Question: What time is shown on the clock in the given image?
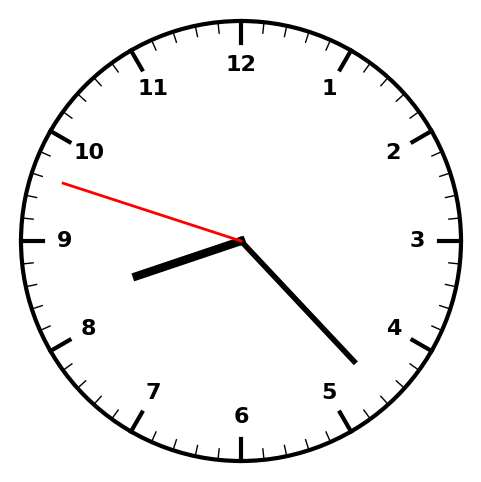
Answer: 08:22:48